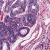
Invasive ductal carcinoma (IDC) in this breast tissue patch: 0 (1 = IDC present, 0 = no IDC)